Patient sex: F
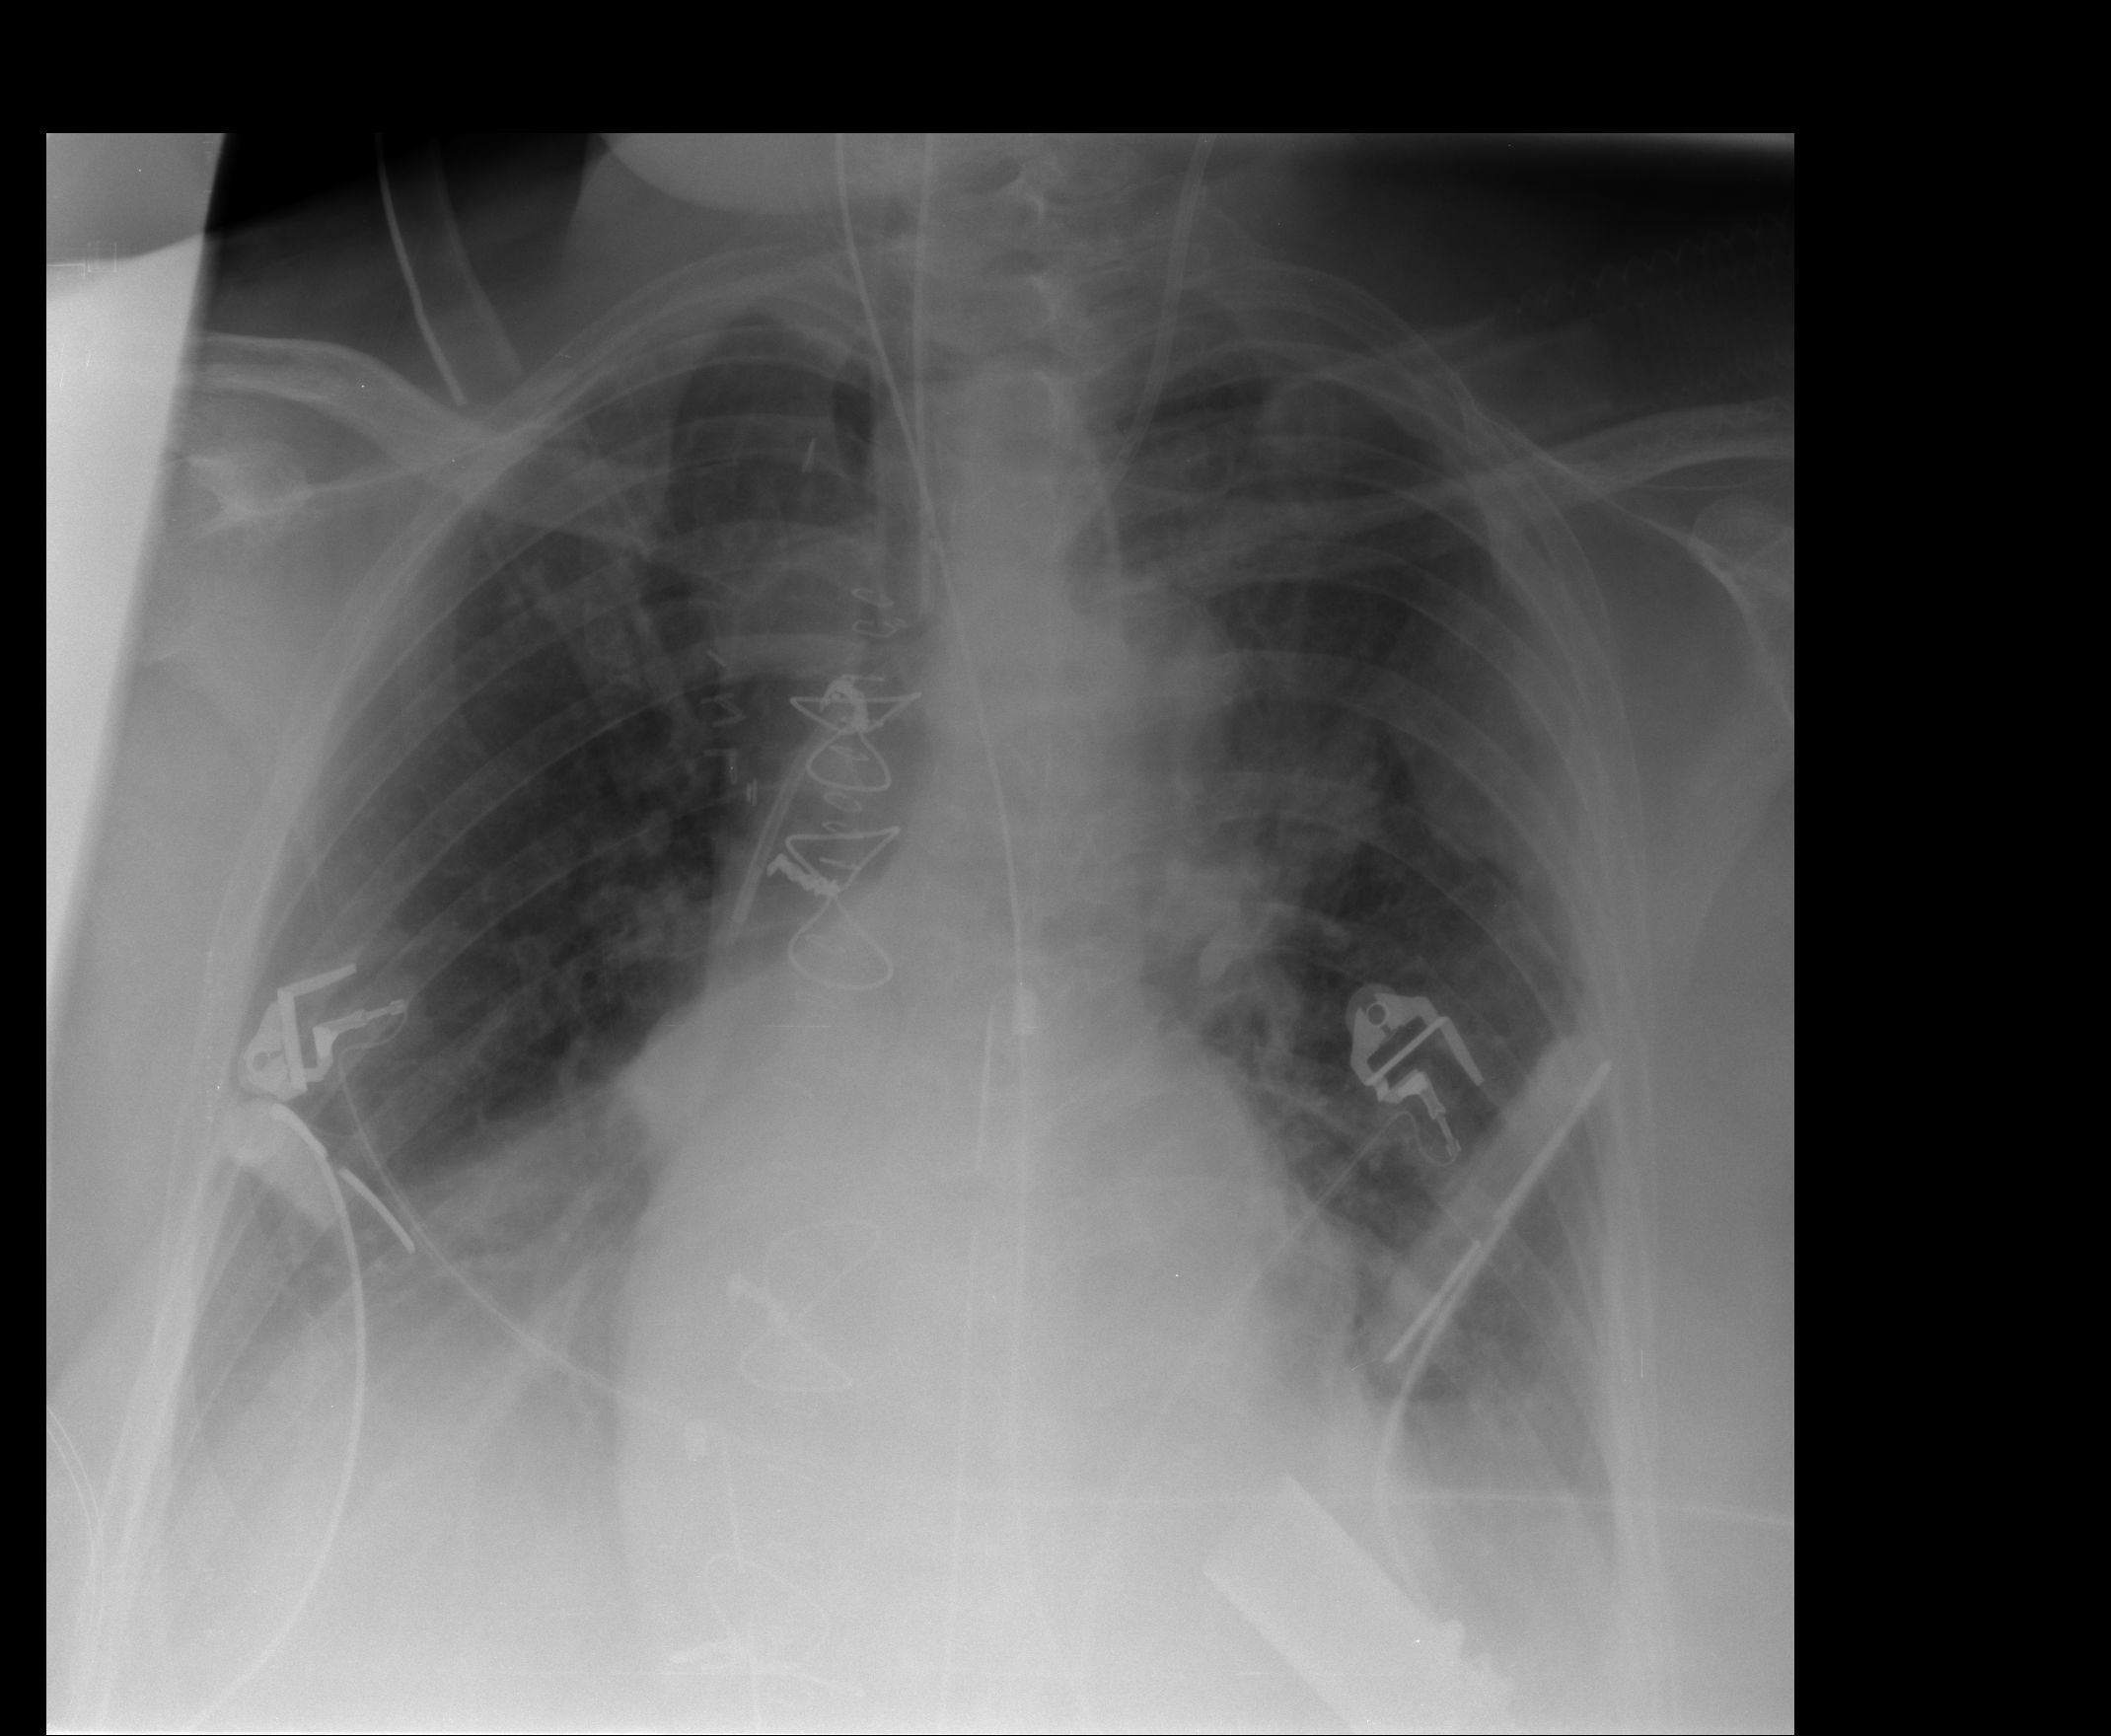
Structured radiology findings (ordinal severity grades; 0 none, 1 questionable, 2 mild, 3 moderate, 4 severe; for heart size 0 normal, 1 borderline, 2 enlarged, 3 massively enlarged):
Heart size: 0
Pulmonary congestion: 0
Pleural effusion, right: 1
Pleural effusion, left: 1
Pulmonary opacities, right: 0
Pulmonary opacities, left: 0
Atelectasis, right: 2
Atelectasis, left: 2